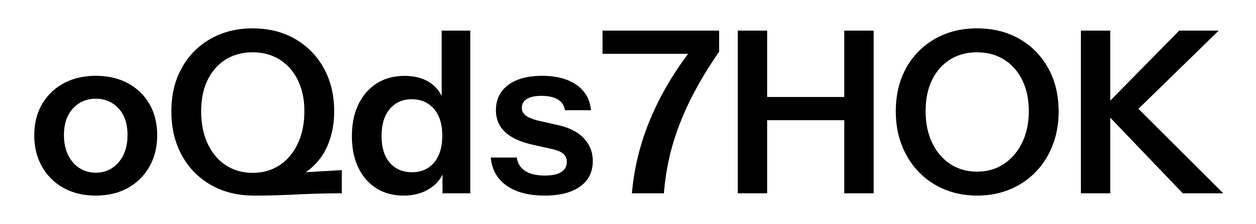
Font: InstrumentSans_SemiBold